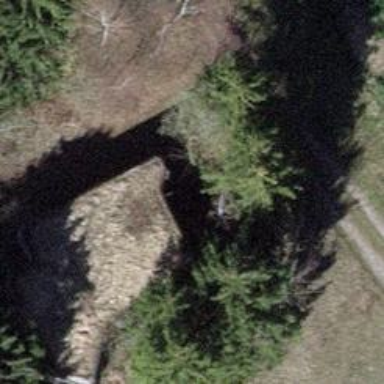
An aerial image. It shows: Military bunker.